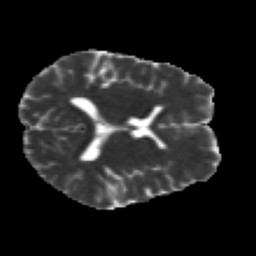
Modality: MD
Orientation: axial
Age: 25
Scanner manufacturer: siemens
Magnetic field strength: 3 T
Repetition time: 2.2 s
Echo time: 0.084 s